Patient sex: M
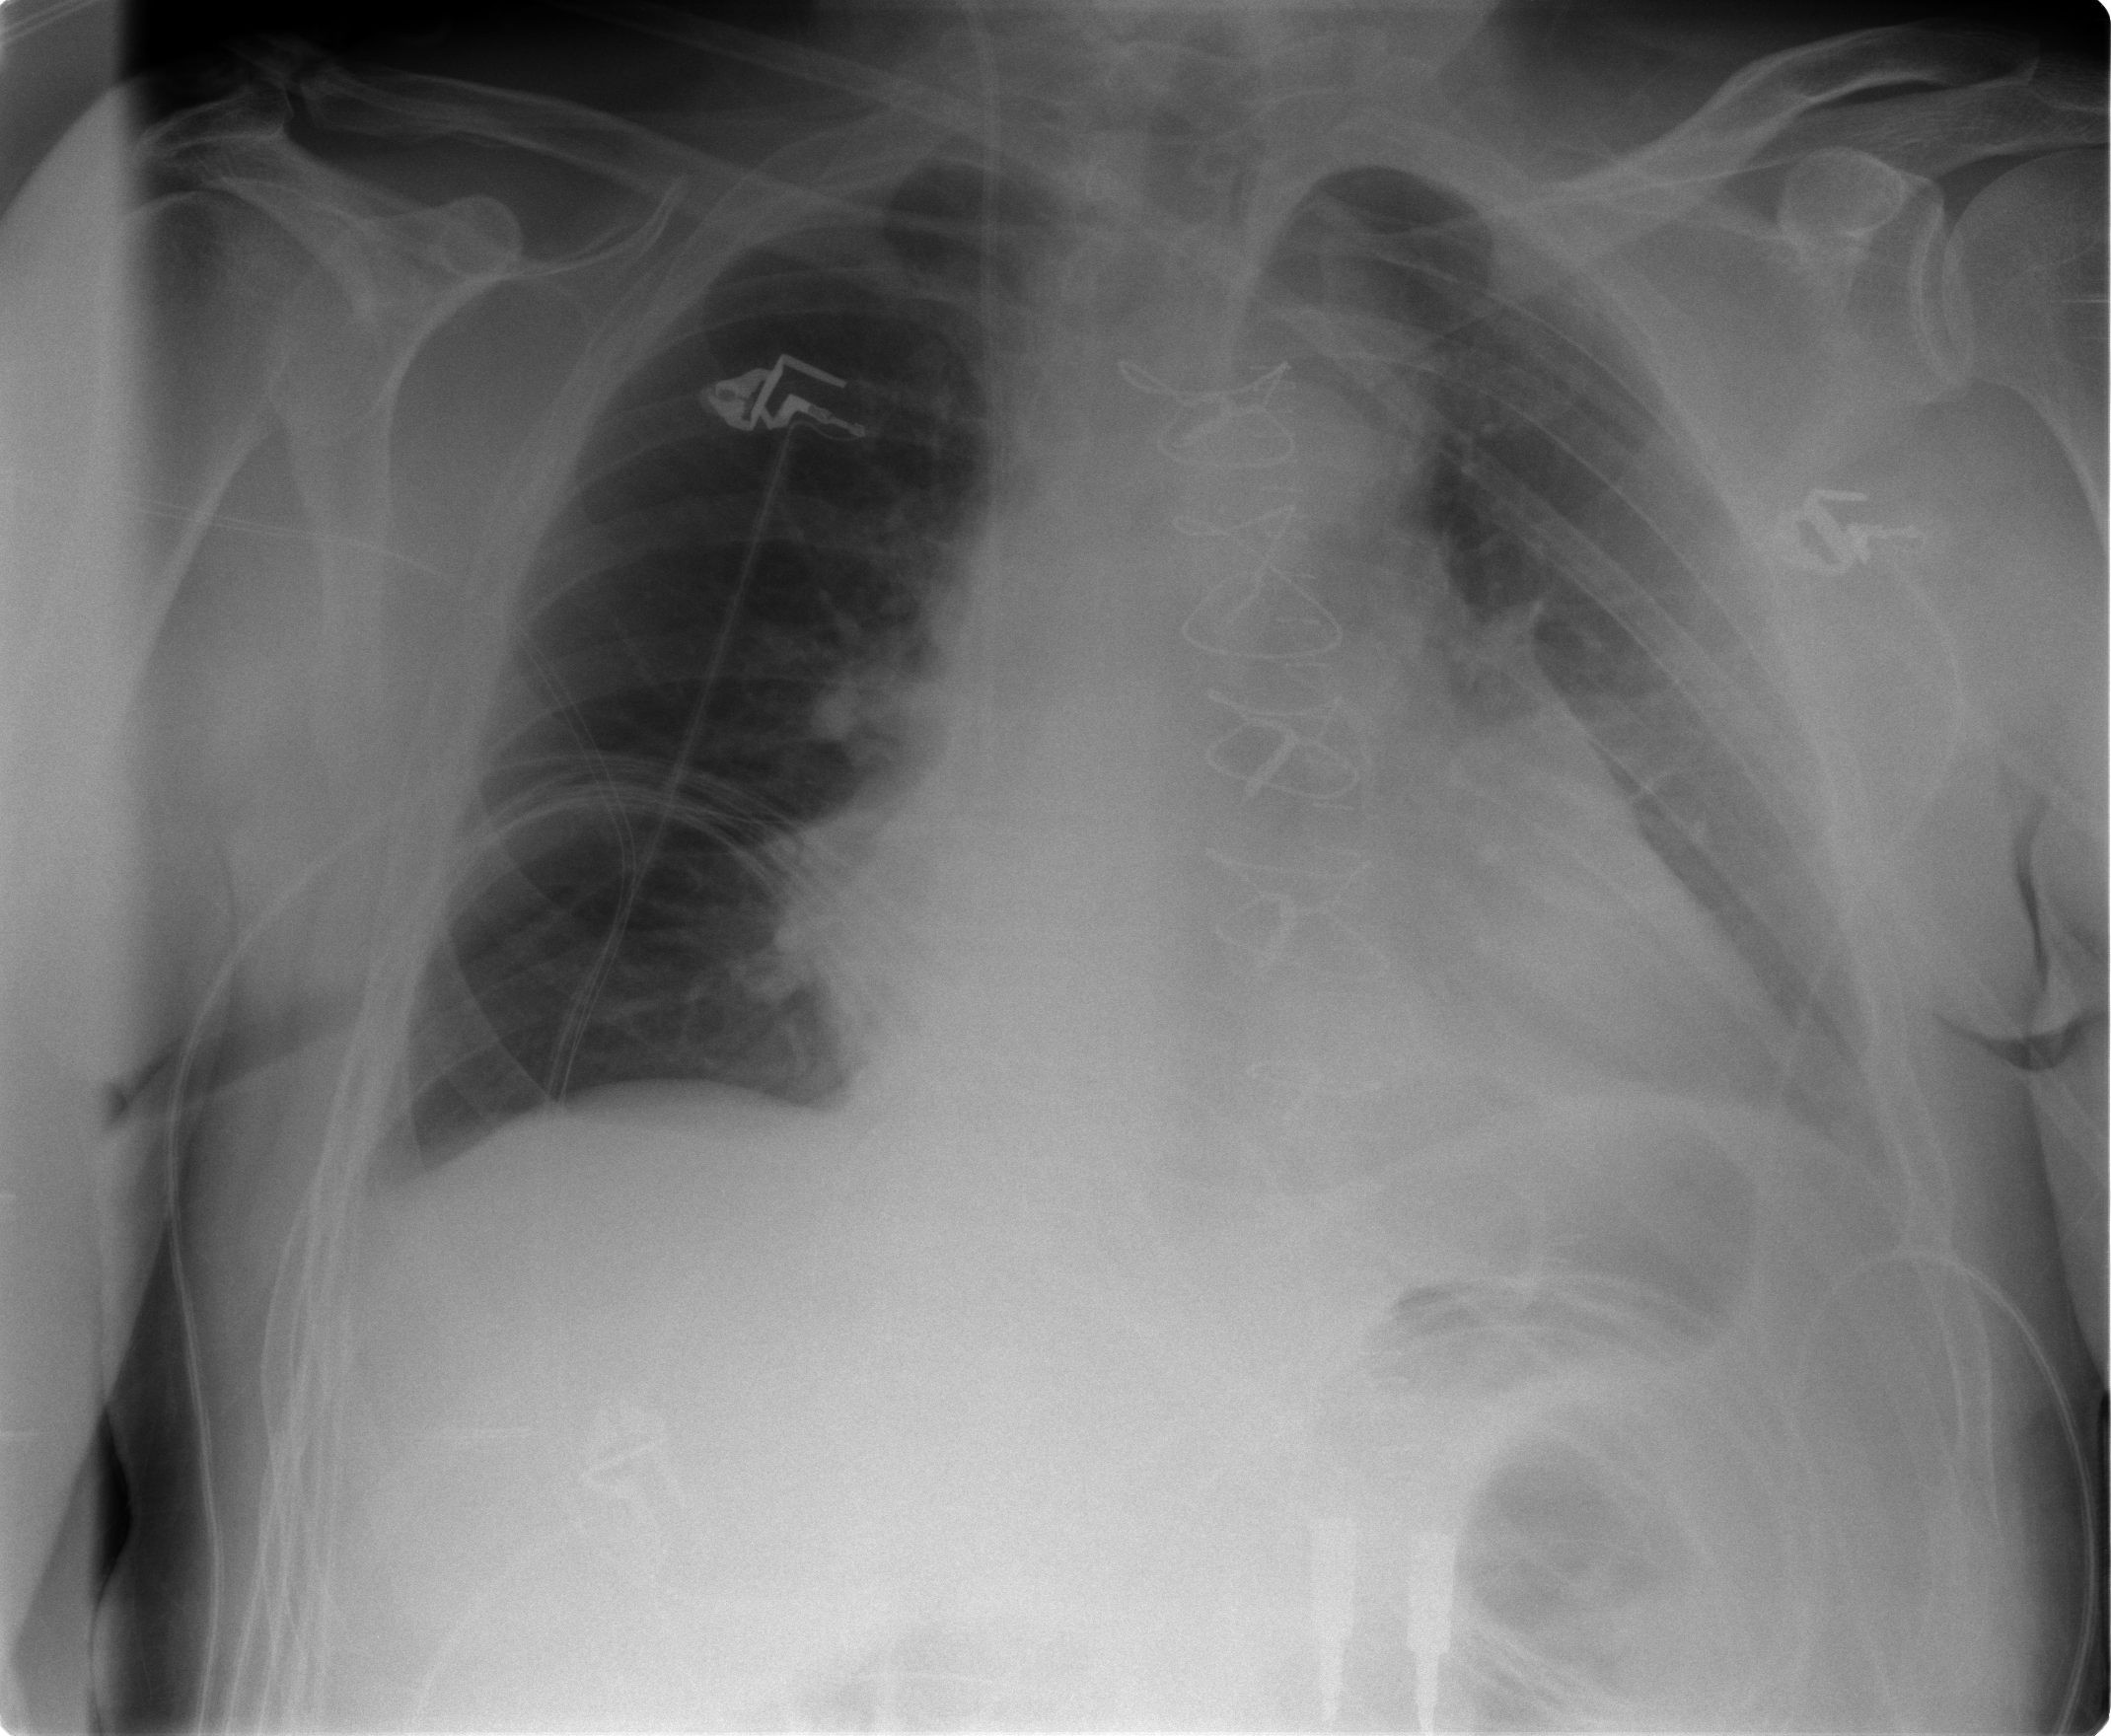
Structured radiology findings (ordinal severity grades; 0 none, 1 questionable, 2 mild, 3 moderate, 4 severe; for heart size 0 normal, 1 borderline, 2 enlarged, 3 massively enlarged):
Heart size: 2
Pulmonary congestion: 0
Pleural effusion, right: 0
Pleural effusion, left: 3
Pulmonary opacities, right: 0
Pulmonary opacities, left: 1
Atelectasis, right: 0
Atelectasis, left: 1